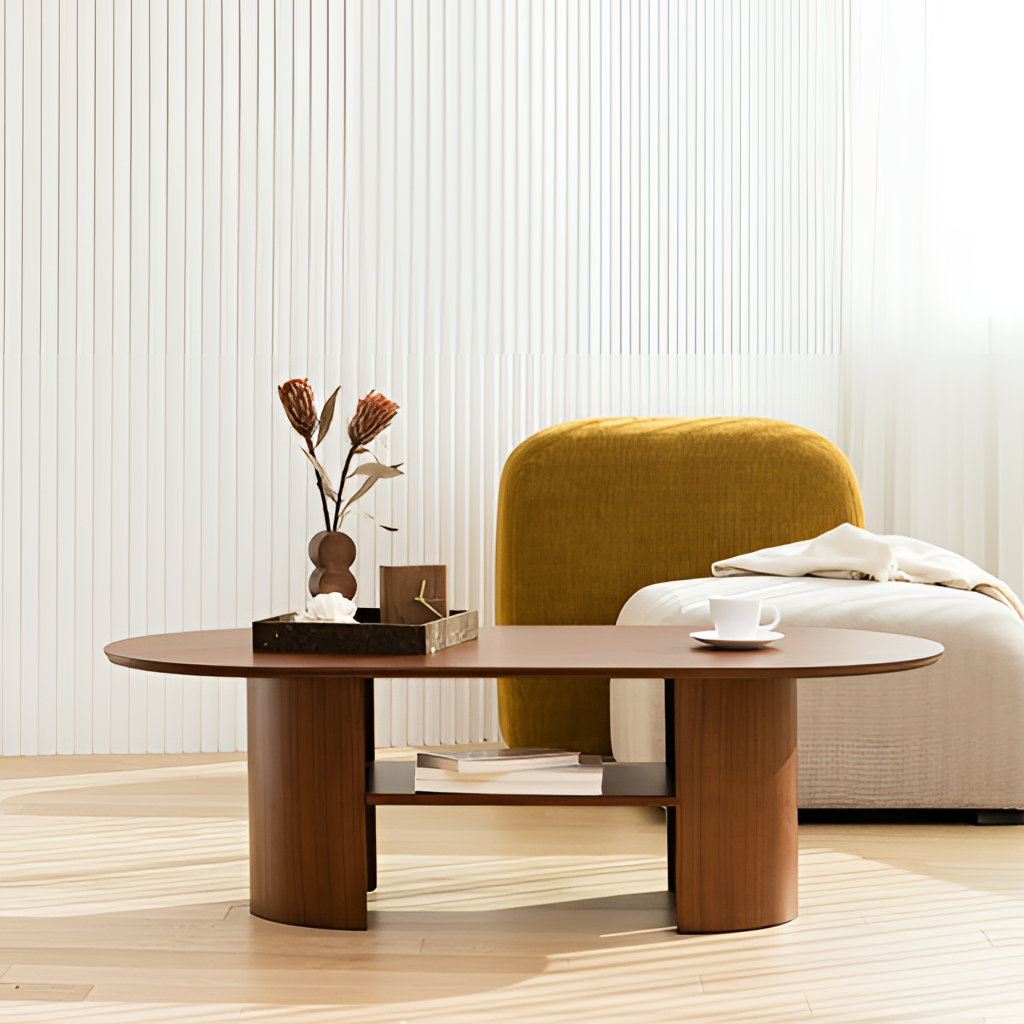
living room, brown wood coffee table, modern, wood flooring, with plank pattern, panel wallpaper, with vertical striped pattern